Question: Starting with IE9, the font on my site navigation text is now thinner due to the difference in how IE9 renders my font. What changed in IE9 that is causing this and is there any way to tweak or change it? This picture is the after(top, IE9) and the before(bottom, IE8).

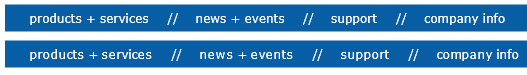
Answer: Realized the issue. There is a new font engine being used in IE9 that has different font spacing.